Question: I bought some hosting space where I have SSH access. Now I want to deploy a Ruby on Rails apps which works locally to one of the subdomains I made, let's call it subdomain.mywebsite.com.
I have setup SSH access via a public key, installed Ruby on Rails and Passenger on the server, and installed Capistrano locally by following the steps provided on the website and via tutorials. When I run 'cap production deploy' the whole site is uploaded to the production server and via SSH I can see the current, releases, repo and shared folder. Unfortunately, when I go to subdomain.mywebsite.com I get a 404 - not found error.
I am new to setting up my own server and do not know what to do now. All tutorials I have found do not explain how to continue from here, and I hope someone who reads this can help me to actually being able to access the site.
Deploy.rb:
'''
require 'capistrano'
set :stages, ["staging", "production"]
set :default_stage, "staging"
set :application, 'chiachia_store' # application name
set :repo_url, 'git@github.com:erooijak/chiachia_store.git' # your repo url
set :deploy_to, '/home/erooijak/chiachia.erooijak.simple-webhosting.eu'
set :user, "root"
set :scm, :git
set :branch, 'master'
set :keep_releases, 5
ask :branch, proc { 'git rev-parse --abbrev-ref HEAD'.chomp }
set :format, :pretty
set :log_level, :debug
set :pty, true
set :linked_dirs, %w{bin log tmp/pids tmp/cache tmp/sockets vendor/bundle public/system}
set :stage, :production
role :app, %w{root@213.159.6.126}
role :web, %w{root@213.159.6.126}
role :db, %w{root@213.159.6.126}
set :puma_rackup, -> { File.join(current_path, 'config.ru') }
set :puma_state, "#{shared_path}/tmp/pids/puma.state"
namespace :deploy do
desc 'Restart application...'
task :restart do
on roles(:app), in: :sequence, wait: 5 do
# Your restart mechanism here, for example:
execute :touch, release_path.join('tmp/restart.txt')
end
end
desc 'Copy database.yml to correct location.'
task :copy_databaseyml do
on roles(:app) do
execute :cp ,'-r', shared_path.join('config/database.yml'),
release_path.join('config/database.yml')
end
end
after :publishing, :restart
after :restart, :copy_databaseyml
end
'''
Apache.conf:
LoadModule passenger_module /usr/lib/apache2/modules/mod_passenger.so
PassengerRoot /usr/local/rvm/gems/ruby-1.9.3-p547/gems/passenger-4.0.49
PassengerRuby /usr/bin/ruby
'''
ServerName www.chiachia.erooijak.simple-webhosting.eu
# !!! Be sure to point DocumentRoot to 'public'!
DocumentRoot /home/erooijak/chiachia.erooijak.simple-webhosting.eu/current/public
<Directory /home/erooijak/chiachia.erooijak.simple-webhosting.eu/current/public>
# This relaxes Apache security settings.
AllowOverride all
# MultiViews must be turned off.
Options -MultiViews
# Uncomment this if you're on Apache >= 2.4
#Require all granted
</Directory>
</VirtualHost>
'''
The effect of running this is the following:

So it kind of works. Unfortunately I get a 404 error on all domains, the PHP application keeps running properly.
The passenger.3000.log has the following information:
- <URL>
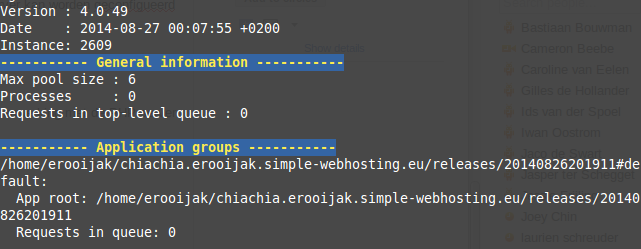
Answer: Why don't we start from scratch.
After reading your last comments, what you want is to be able to deploy multiple rails applications on the same server.
There are many options to do that, and depending on what you choose, configuration is going to be very different. There is a good SO answer that covers the basics you might want to read:
<URL>
The stack I'm used to is Nginx/capistrano/unicorn but that depends on personal preferences and the nature of what's deployed.
The first thing to do is to configure apache for your domain. The <URL> is a very good starting point.
You can even find a complete guide on how to deploy Rails >= 3.X apps with phusion passenger in the <URL>
If you follow carefully the instructions, you should have your app up and running without puma. They even also provide you <URL> to use.
At this stage, unless you app needs high concurrency, puma is not needed. Phusion Passenger is an app server by itself, no need to add puma behind it. If you really need it for some reason, then you'll be better off switching to Nginx/Puma.
I hope the references I gave you clear things up a bit.